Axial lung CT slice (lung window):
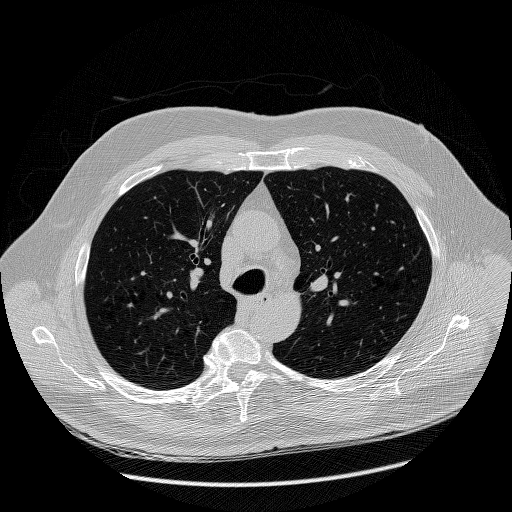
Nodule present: no